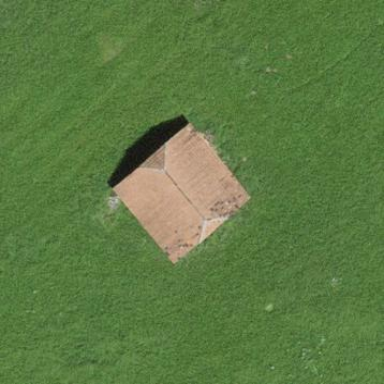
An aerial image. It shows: Rural barn.